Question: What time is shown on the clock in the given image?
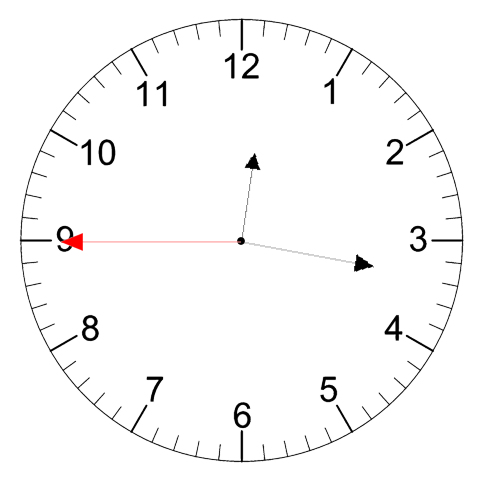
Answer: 12:16:45